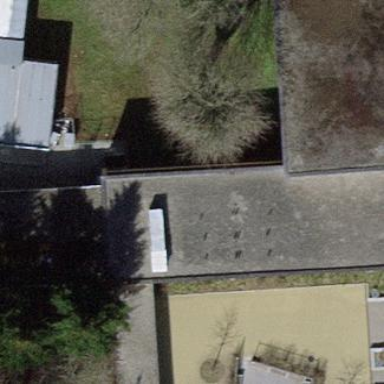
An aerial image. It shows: School building with flat roof.